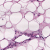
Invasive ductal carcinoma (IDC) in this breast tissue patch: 0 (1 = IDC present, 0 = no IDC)